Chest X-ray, AP view. Patient: 63 years old, sex F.
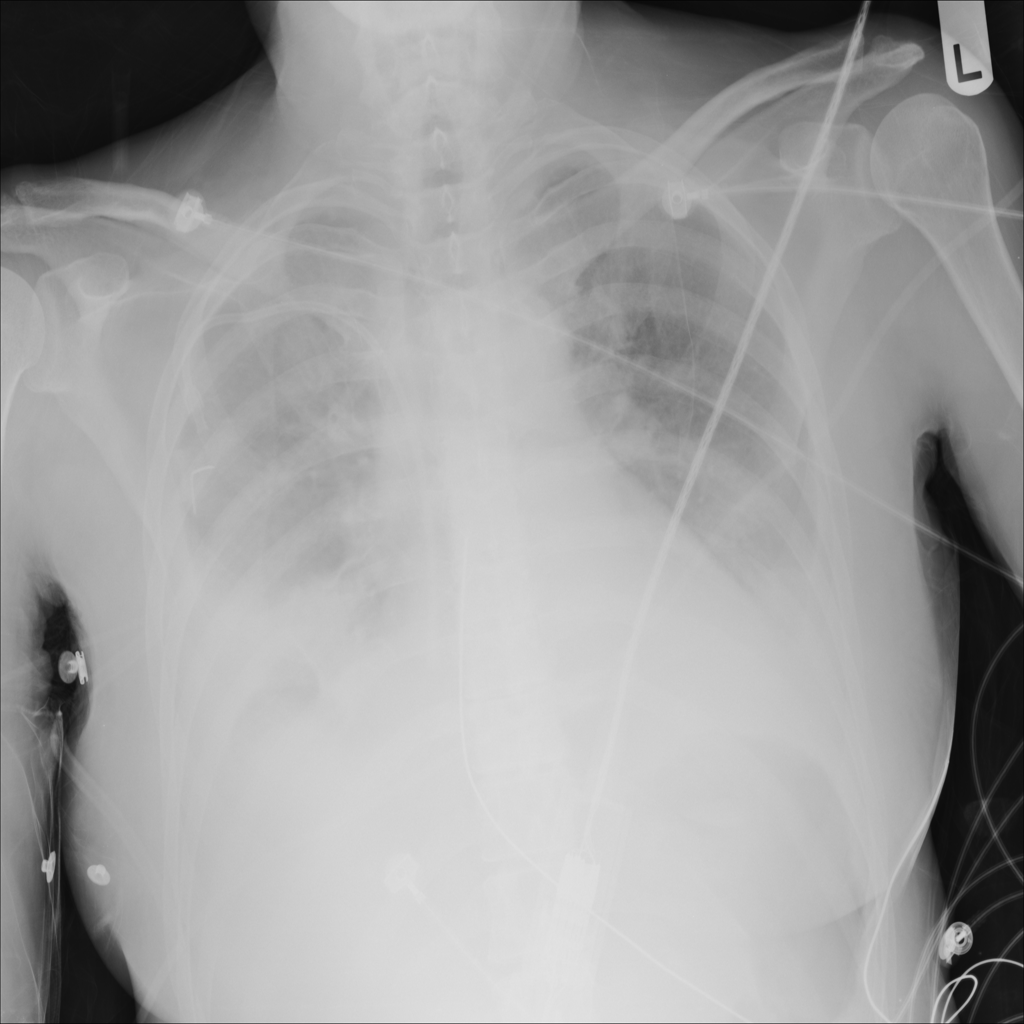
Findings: Edema, Effusion